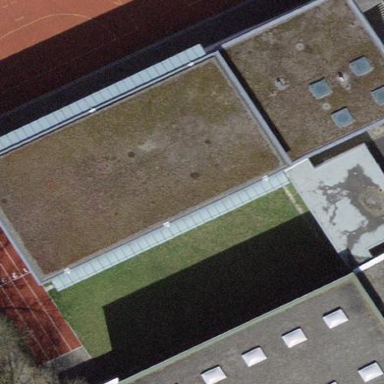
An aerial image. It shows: School building with sports center on its land.